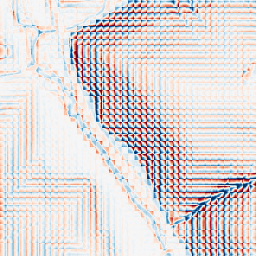
Category: wavelet
Decomposition family: wavelet_dwt
Decomposition parameters: wavelet: haar
level: 3
Upsampling method: quintic
Upsampling parameters: scale: 8
Upsampling scale: 8